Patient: sex F, age 60
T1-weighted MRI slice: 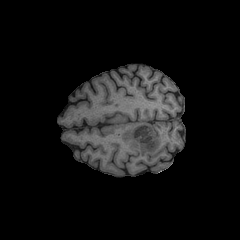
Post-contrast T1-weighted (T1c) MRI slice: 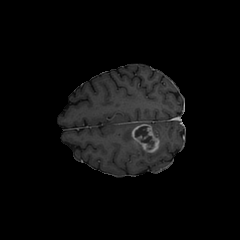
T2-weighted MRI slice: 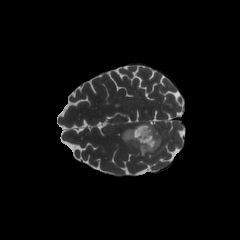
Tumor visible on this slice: yes
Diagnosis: Glioblastoma, IDH-wildtype
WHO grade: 4